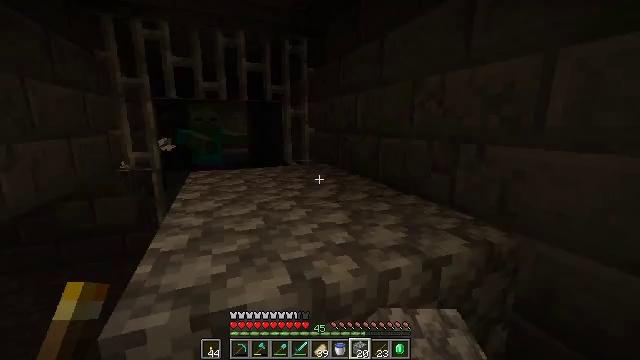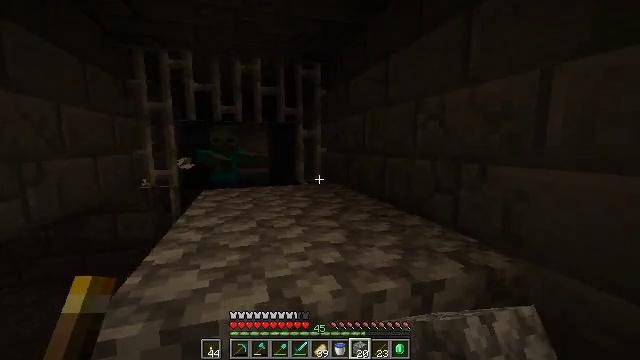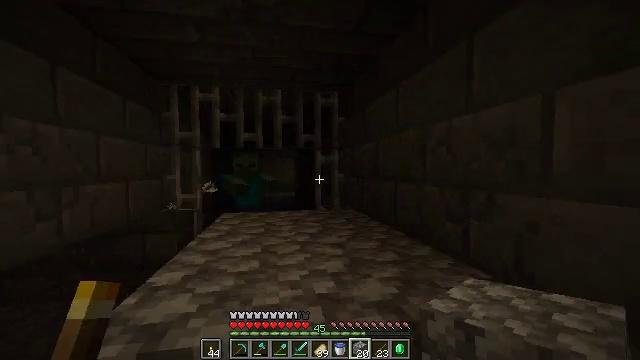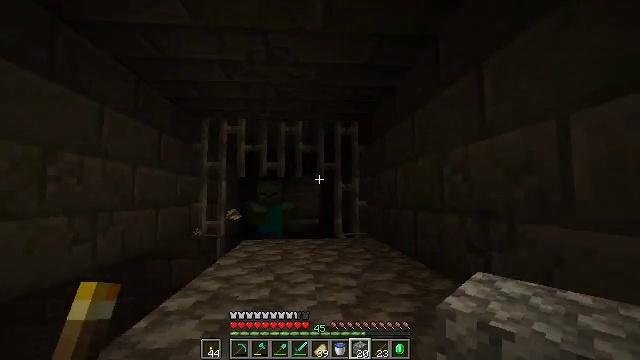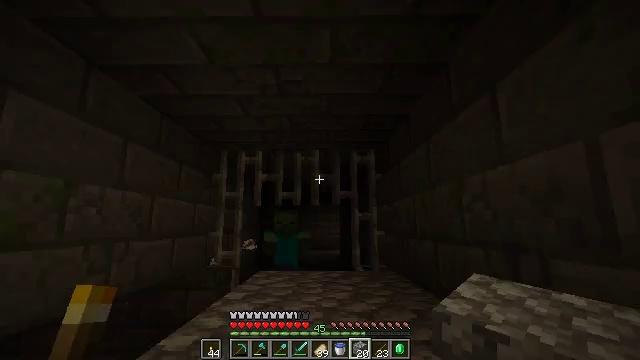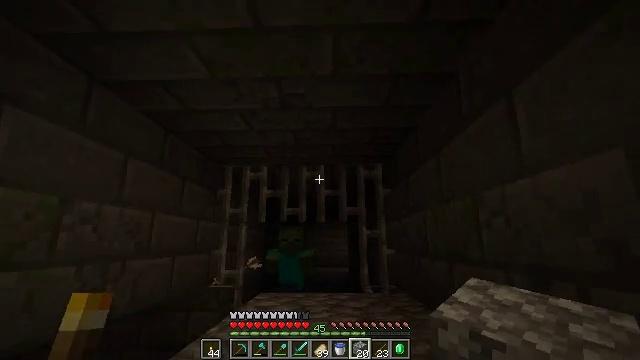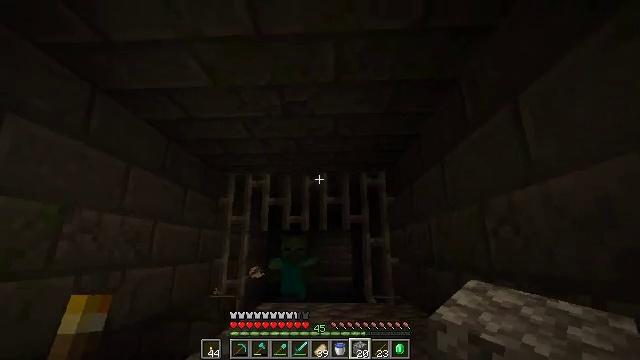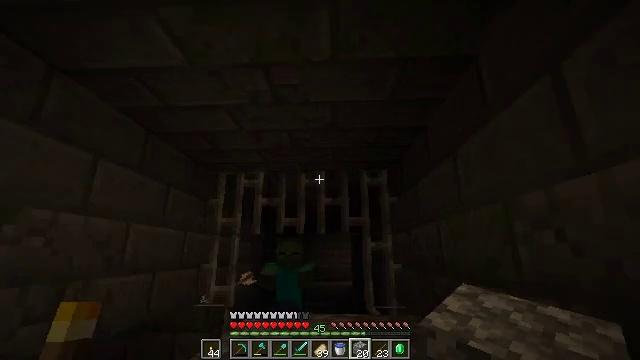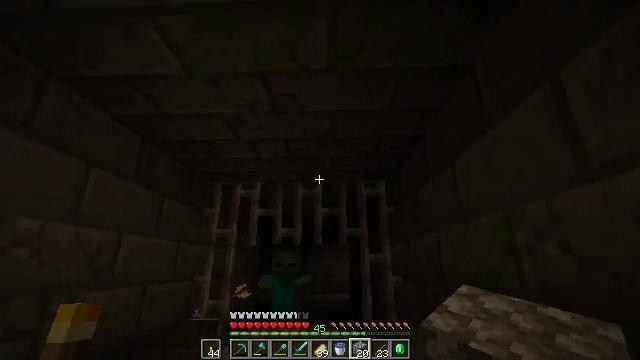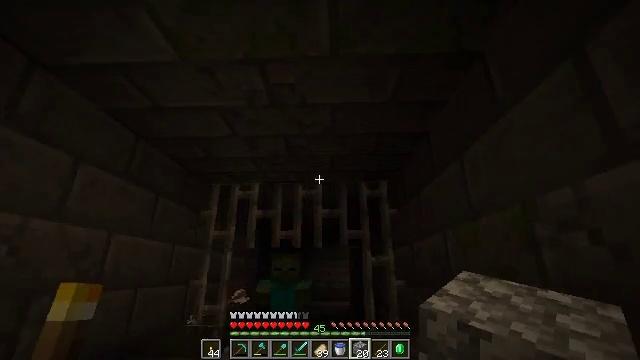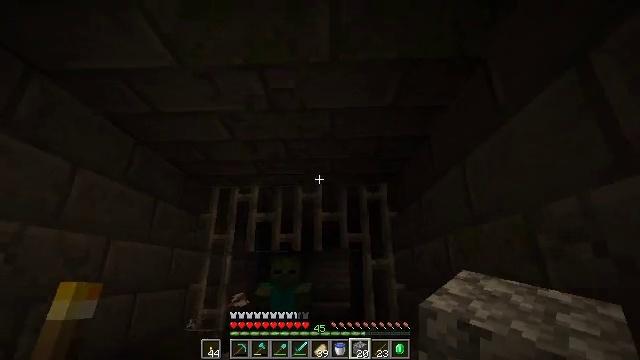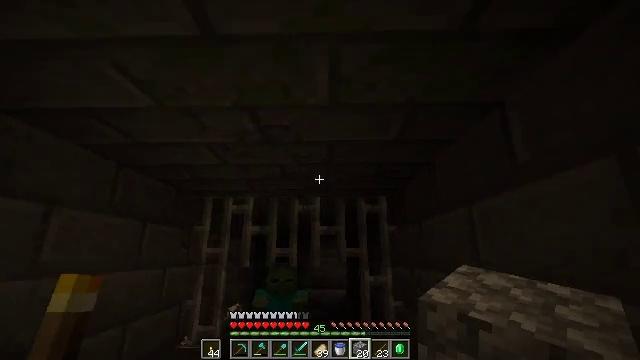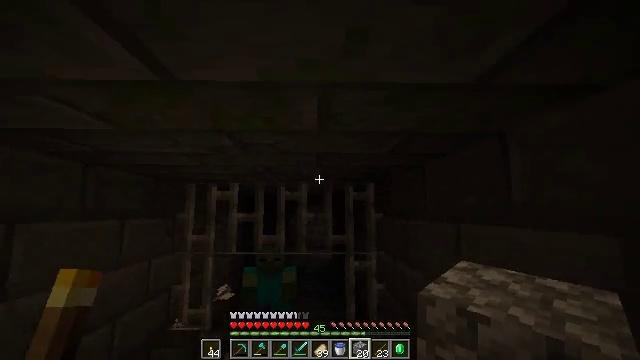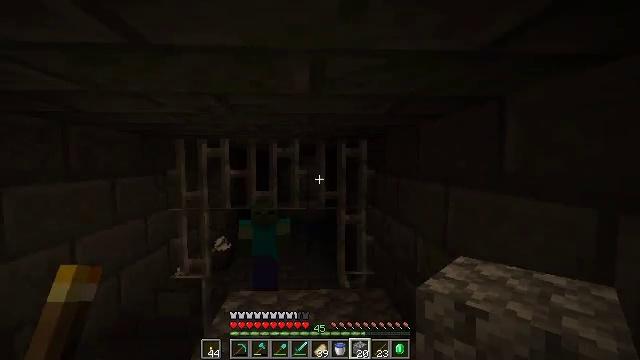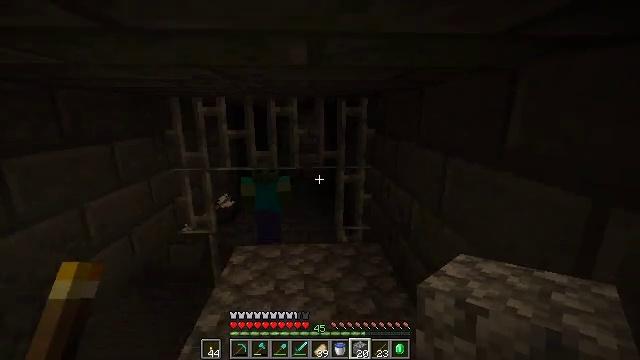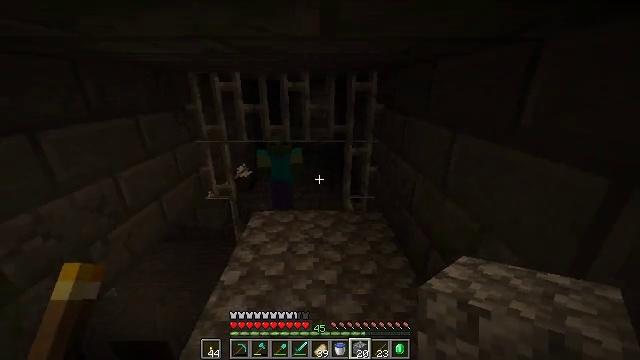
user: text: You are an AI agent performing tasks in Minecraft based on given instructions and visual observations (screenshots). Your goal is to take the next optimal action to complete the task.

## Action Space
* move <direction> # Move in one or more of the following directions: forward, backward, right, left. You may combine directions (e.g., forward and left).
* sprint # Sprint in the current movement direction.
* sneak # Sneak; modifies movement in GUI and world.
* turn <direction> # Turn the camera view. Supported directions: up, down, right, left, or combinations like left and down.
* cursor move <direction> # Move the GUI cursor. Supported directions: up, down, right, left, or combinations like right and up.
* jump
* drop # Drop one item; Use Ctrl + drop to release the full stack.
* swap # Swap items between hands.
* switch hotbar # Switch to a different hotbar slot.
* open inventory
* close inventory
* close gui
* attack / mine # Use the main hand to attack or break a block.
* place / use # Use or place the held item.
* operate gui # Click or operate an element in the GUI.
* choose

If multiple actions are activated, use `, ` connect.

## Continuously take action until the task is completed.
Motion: motion action
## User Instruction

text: Mine the iron bars from a structure.
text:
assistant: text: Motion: move right, turn left and up
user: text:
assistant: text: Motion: move right, turn left and up
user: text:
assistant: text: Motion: turn left and up
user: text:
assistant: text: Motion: move forward, turn left and up
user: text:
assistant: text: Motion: move forward, turn left and up
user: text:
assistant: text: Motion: move forward, turn up
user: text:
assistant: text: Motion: move forward
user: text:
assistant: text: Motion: move forward, turn up
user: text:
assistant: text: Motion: move forward, sprint, turn up
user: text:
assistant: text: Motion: move forward, sprint, jump
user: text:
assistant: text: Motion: move forward, sprint, turn down, jump
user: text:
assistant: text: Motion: move forward, sprint, turn right and down, jump
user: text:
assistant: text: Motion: move forward, sprint, turn right and down, jump
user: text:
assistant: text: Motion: move forward, sprint, turn down
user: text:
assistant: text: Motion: move forward, turn left and down
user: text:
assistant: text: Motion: move forward, turn left and down
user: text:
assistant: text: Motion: turn down
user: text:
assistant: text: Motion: no_op
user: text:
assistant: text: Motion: turn left
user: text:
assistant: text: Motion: turn left
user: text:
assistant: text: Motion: move forward
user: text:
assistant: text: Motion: move forward
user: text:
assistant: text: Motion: move forward
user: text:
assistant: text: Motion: move forward
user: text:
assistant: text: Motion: move forward, turn left
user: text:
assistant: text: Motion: move forward, turn left and up
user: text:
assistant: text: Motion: turn up
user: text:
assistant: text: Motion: turn right and up
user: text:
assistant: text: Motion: turn right and up
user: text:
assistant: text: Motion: turn right and up